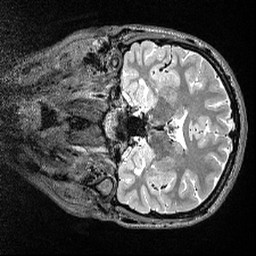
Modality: T2w
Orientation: coronal
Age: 34
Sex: female